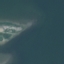
Land use / land cover: SeaLake